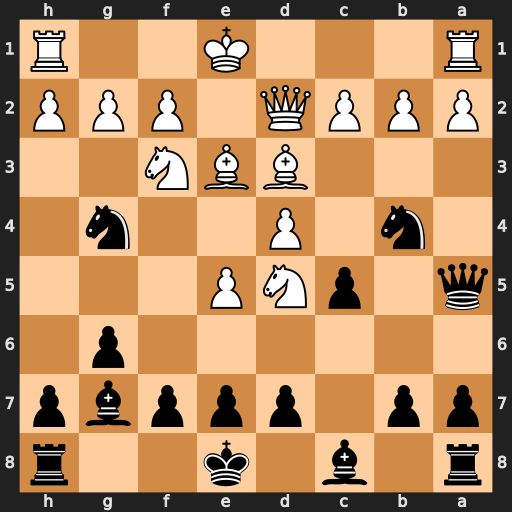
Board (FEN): r1b1k2r/pp1pppbp/6p1/q1pNP3/1n1P2n1/3BBN2/PPPQ1PPP/R3K2R
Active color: b
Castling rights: KQkq
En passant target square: -
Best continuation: cxd4 Nxb4 dxe3